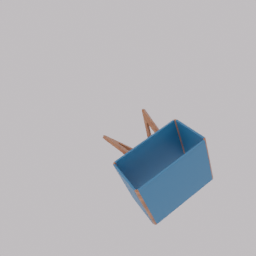
Label: furniture